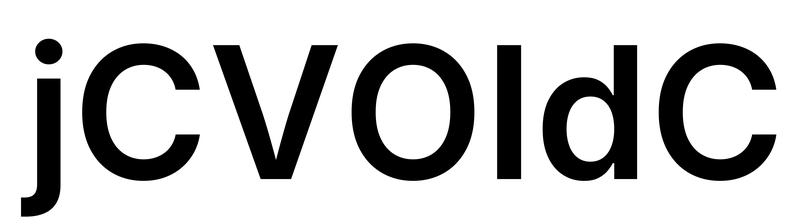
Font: Inter_SemiBold